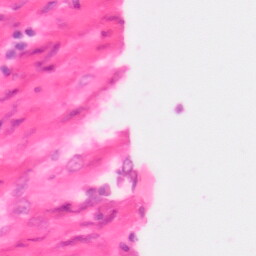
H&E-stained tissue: Colon